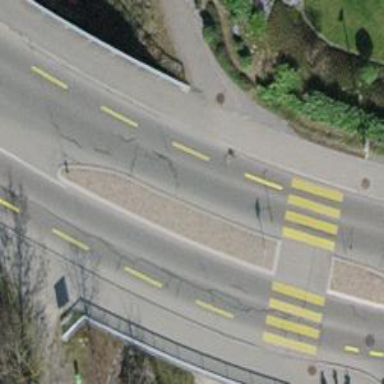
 featuring bridge and designated cycle lane."